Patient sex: M
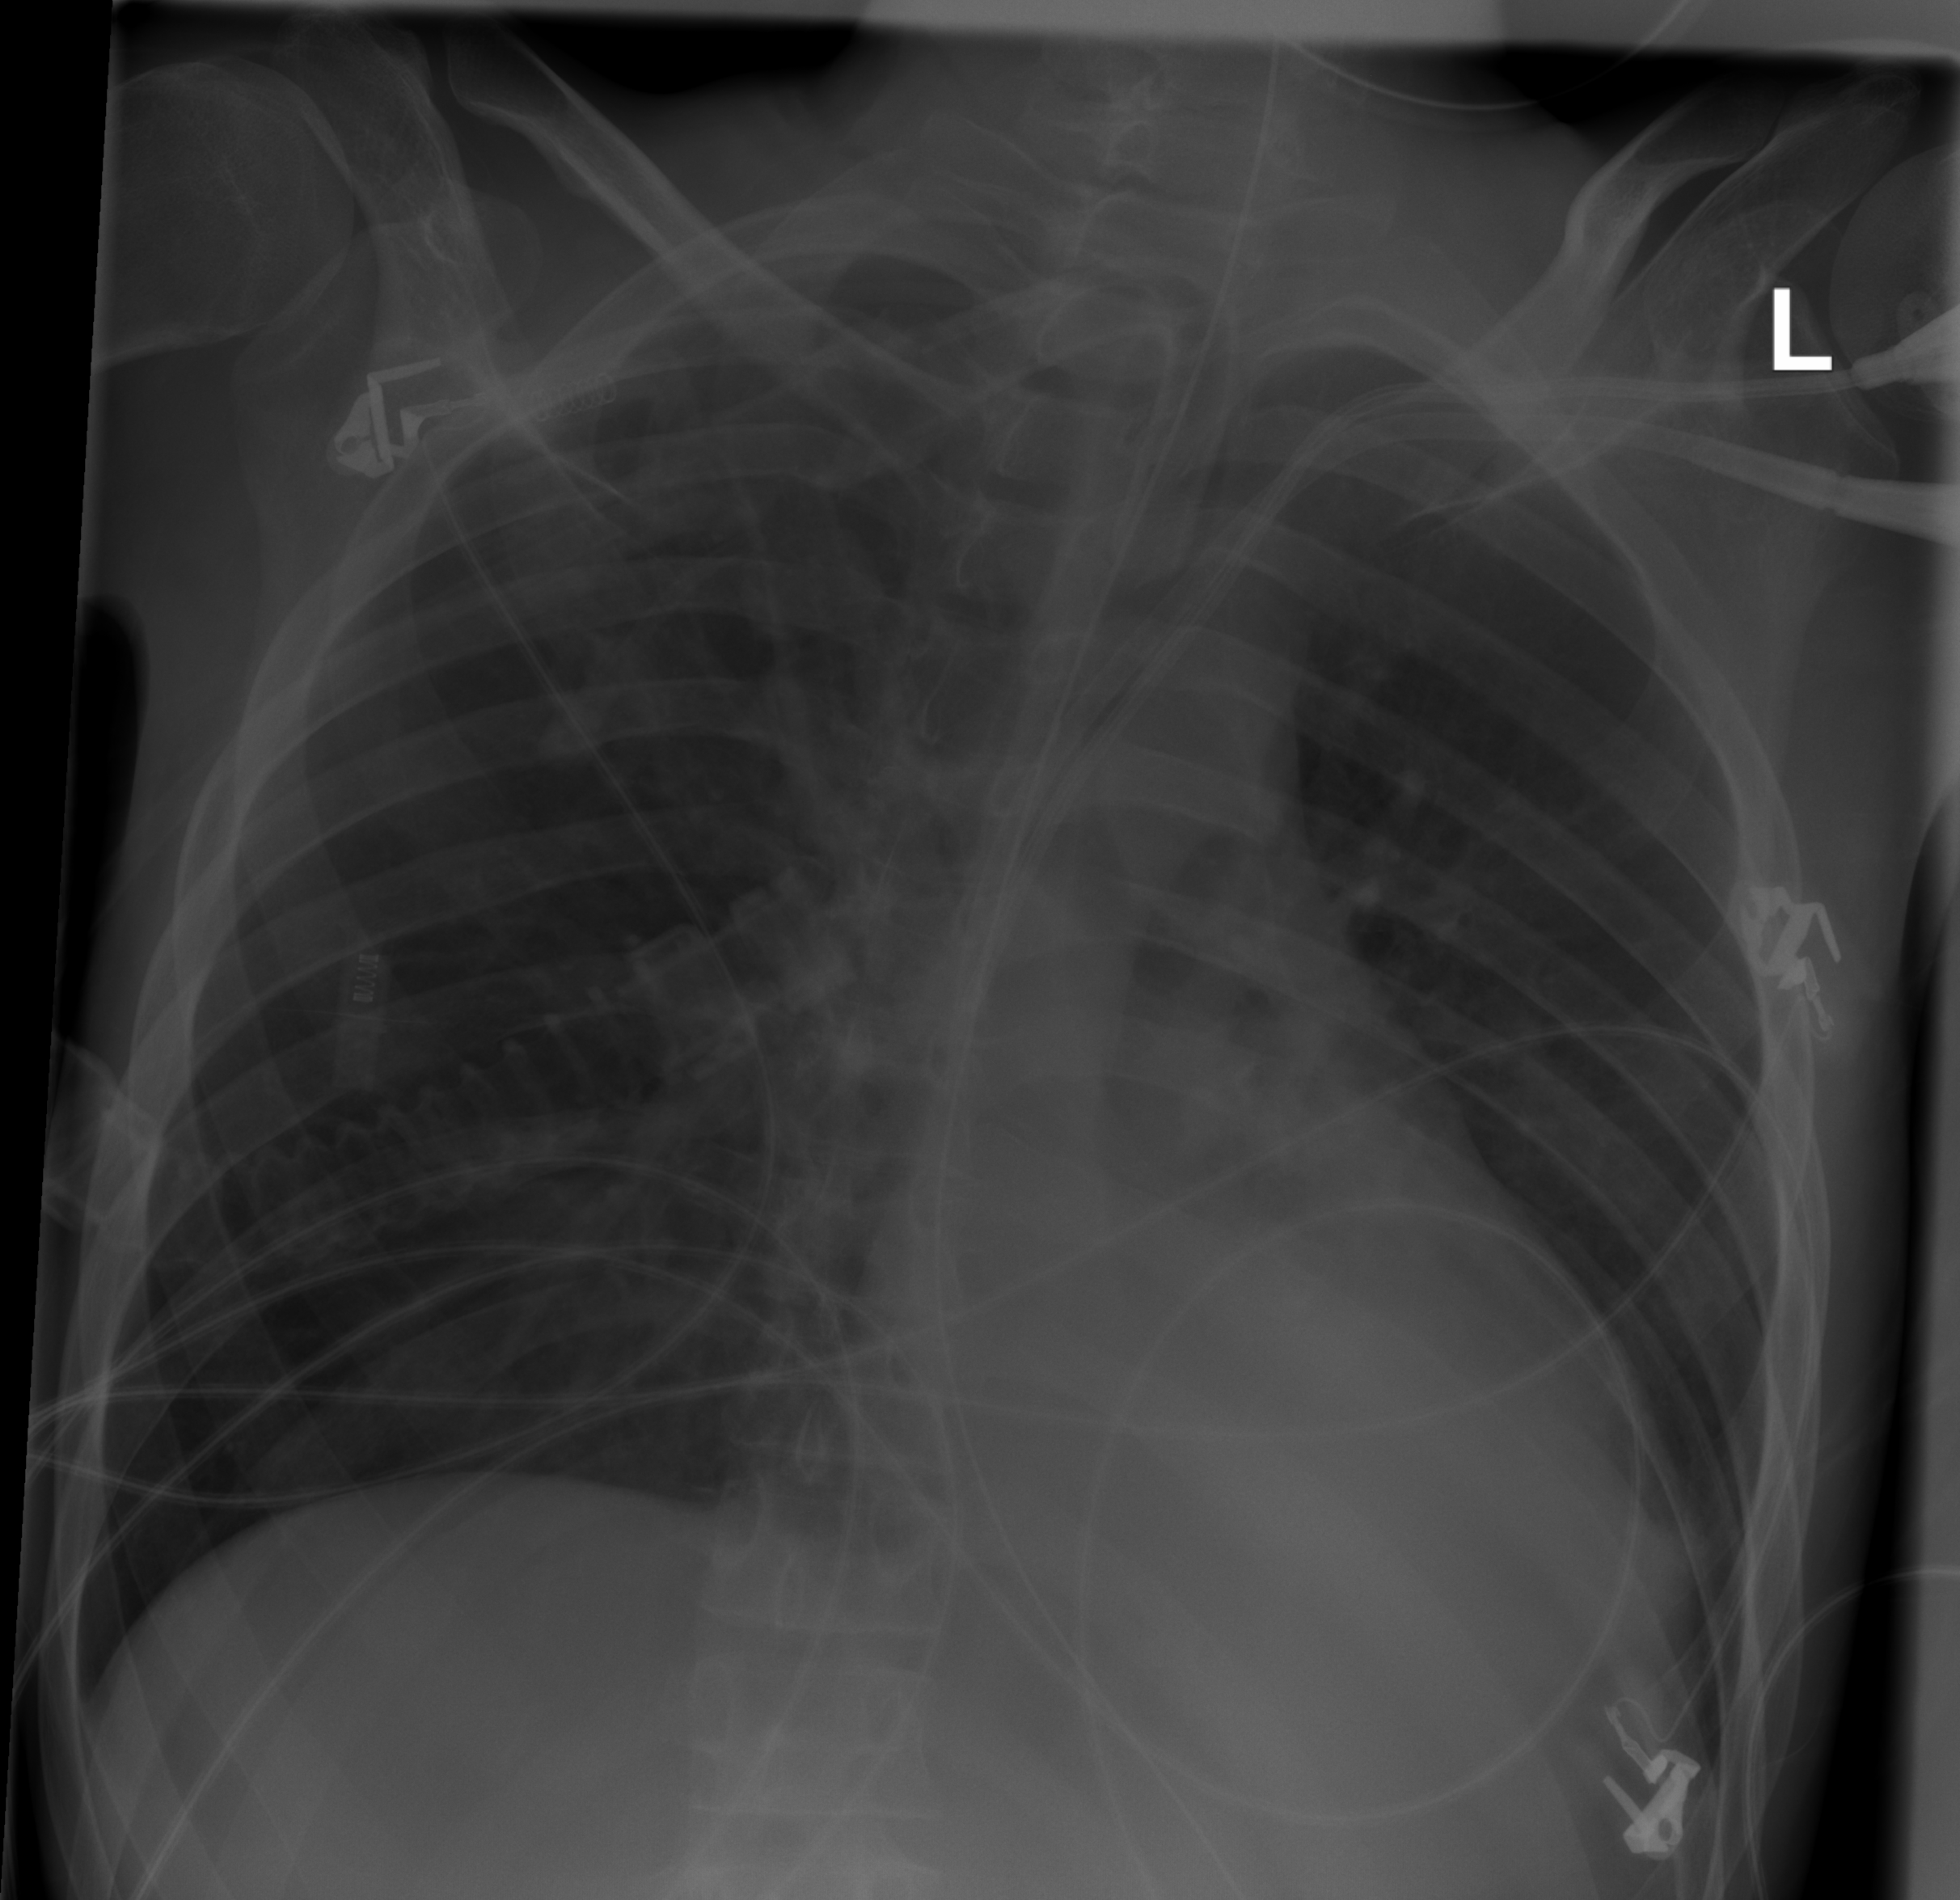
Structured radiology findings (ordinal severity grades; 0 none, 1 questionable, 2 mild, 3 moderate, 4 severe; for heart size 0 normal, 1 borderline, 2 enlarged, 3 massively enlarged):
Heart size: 0
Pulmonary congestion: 0
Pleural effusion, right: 0
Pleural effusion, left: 0
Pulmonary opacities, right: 1
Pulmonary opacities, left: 0
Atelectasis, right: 0
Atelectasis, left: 0